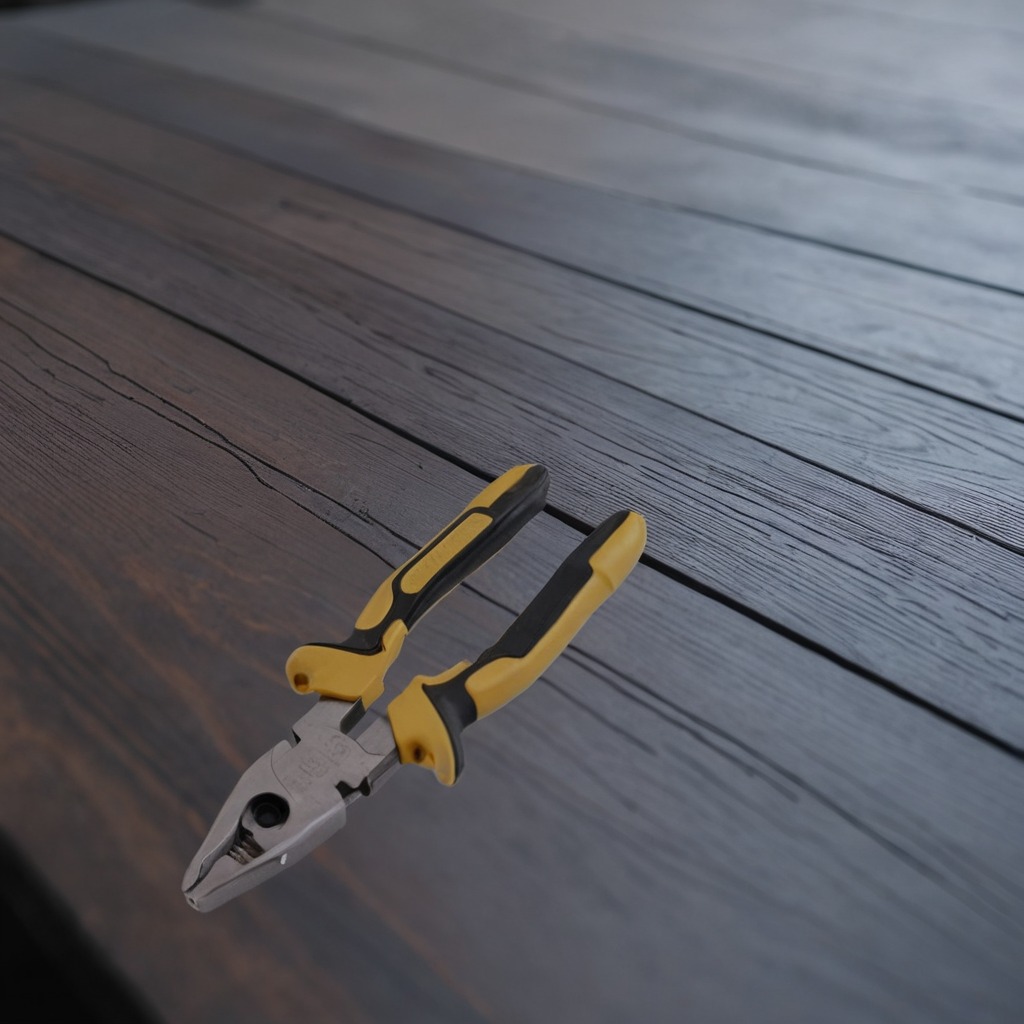
A plier is lying on the old table.